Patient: sex M, age 38
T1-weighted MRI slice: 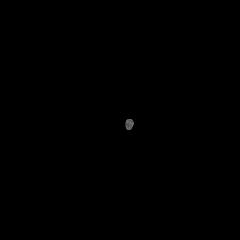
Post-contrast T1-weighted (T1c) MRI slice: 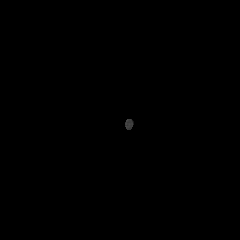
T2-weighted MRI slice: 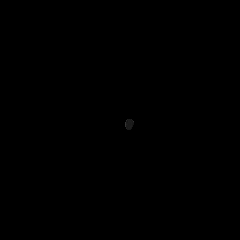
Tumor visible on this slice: no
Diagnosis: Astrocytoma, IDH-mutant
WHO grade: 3